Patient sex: F
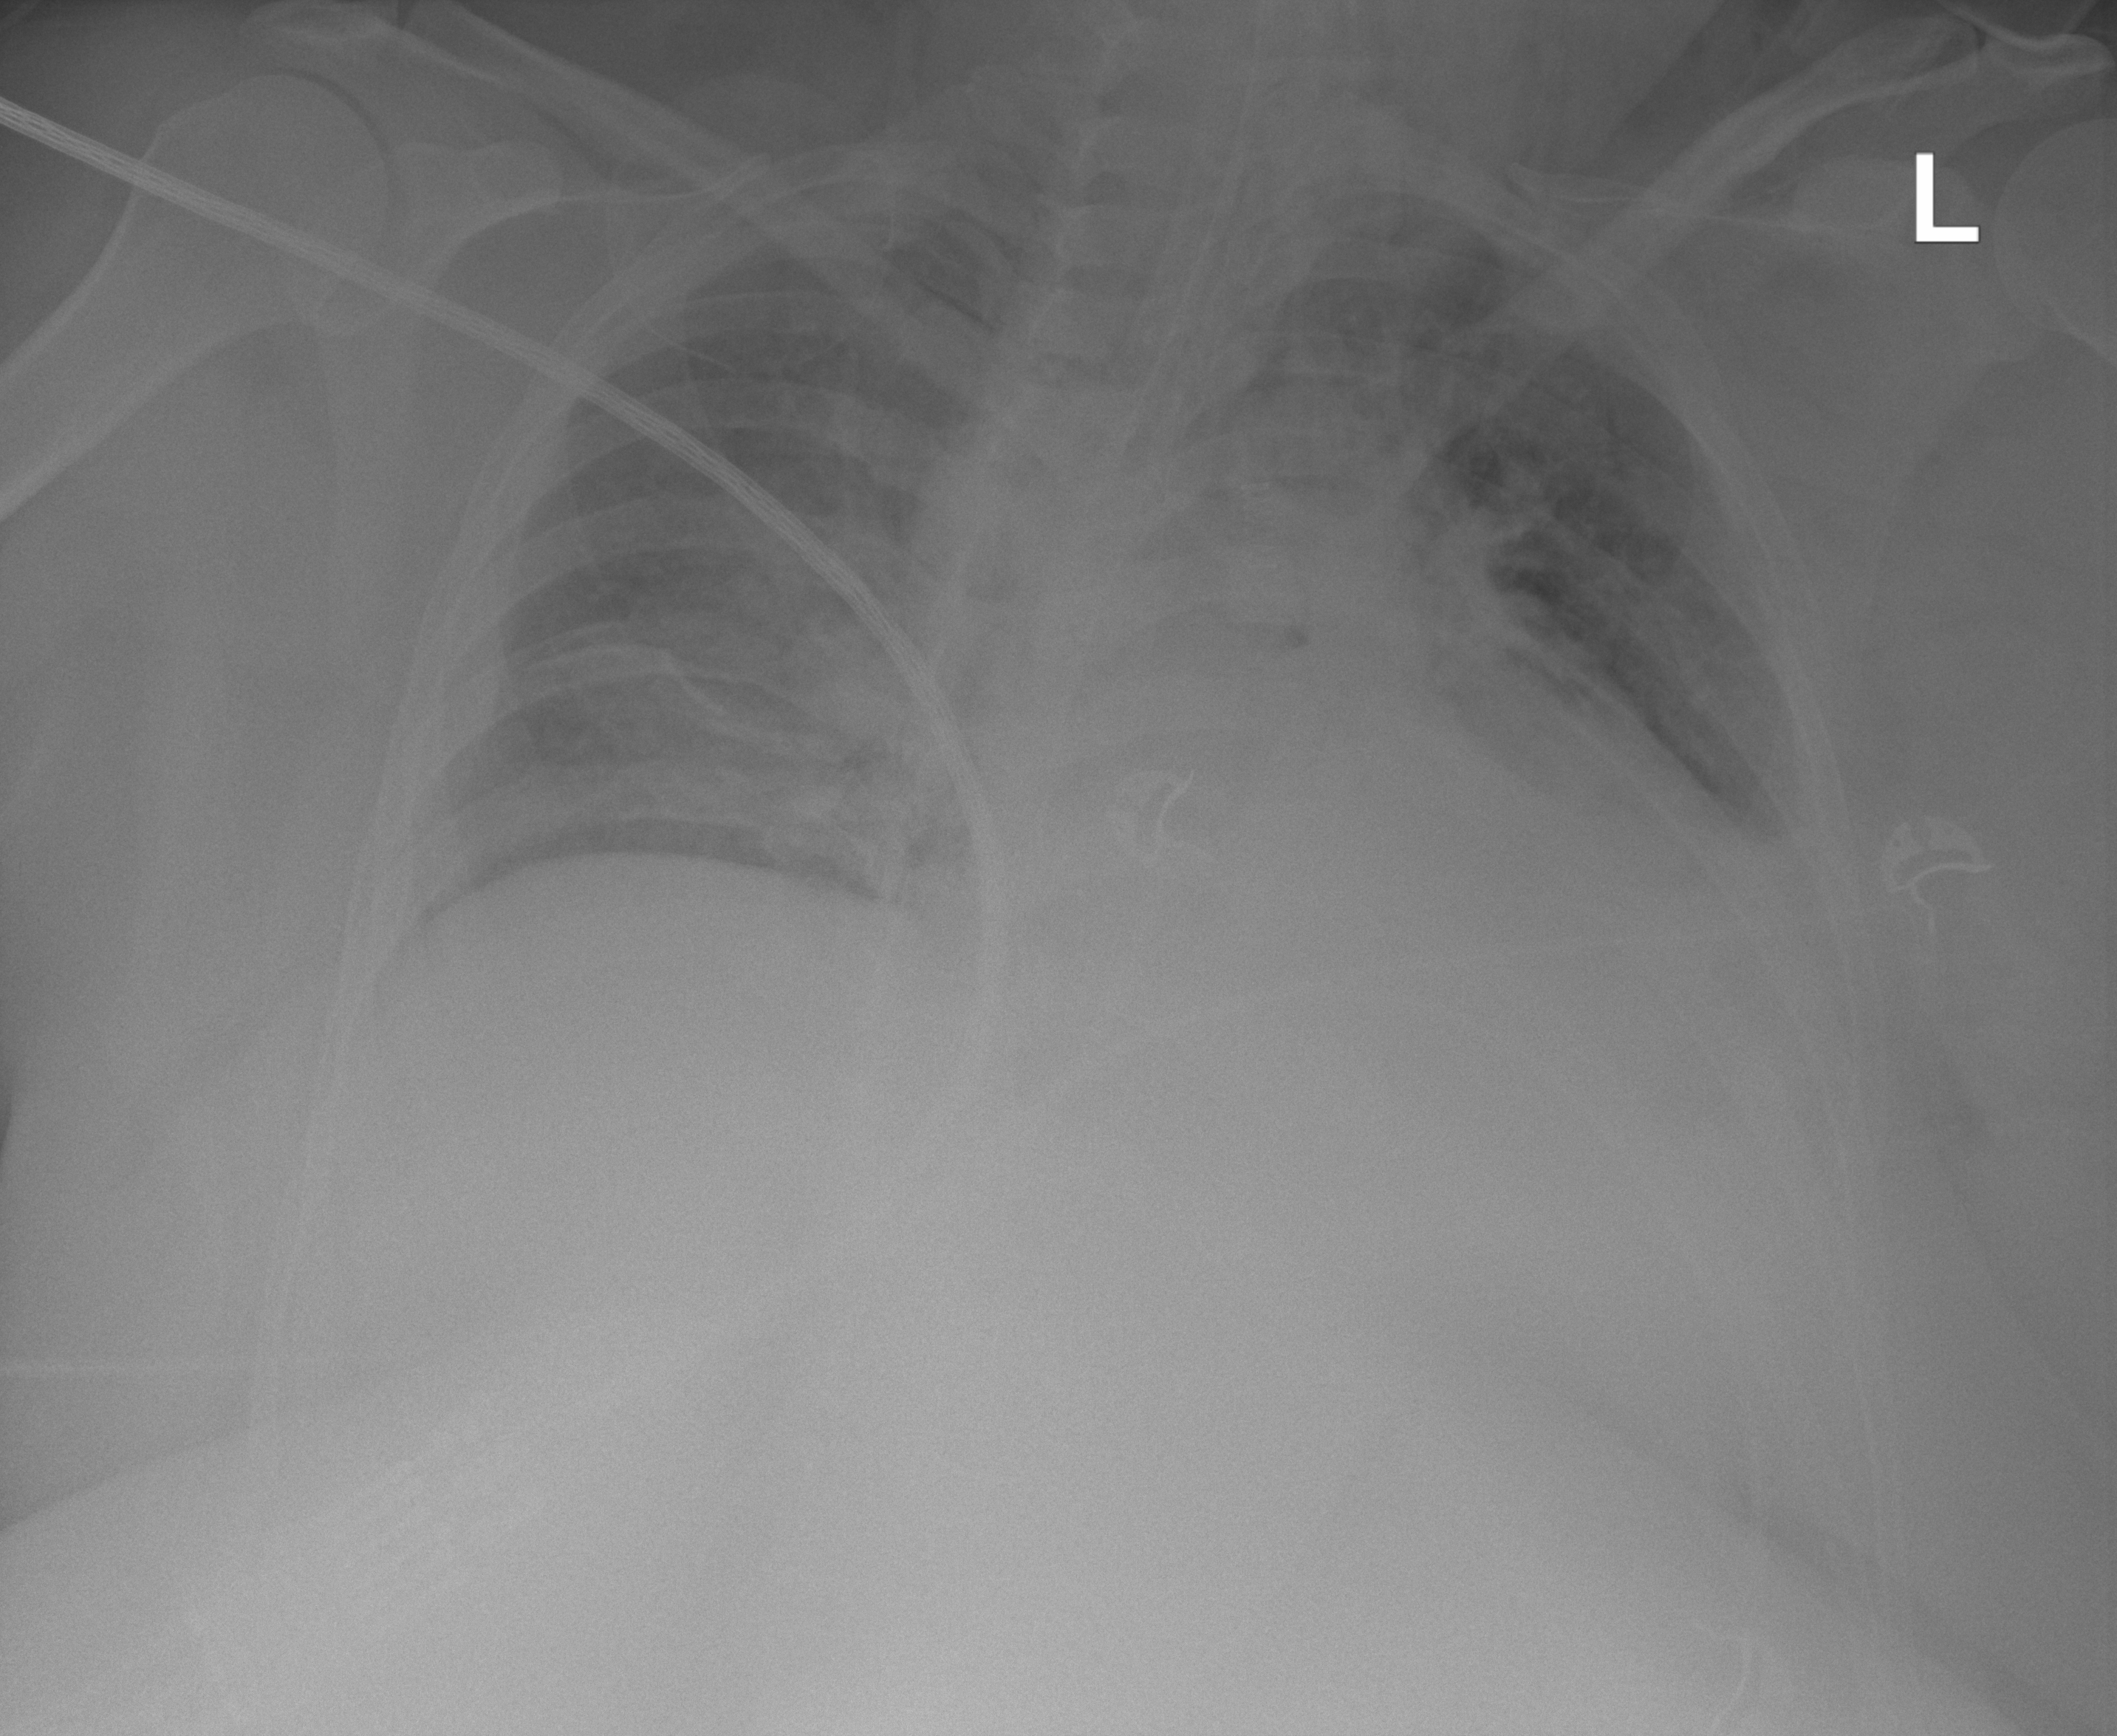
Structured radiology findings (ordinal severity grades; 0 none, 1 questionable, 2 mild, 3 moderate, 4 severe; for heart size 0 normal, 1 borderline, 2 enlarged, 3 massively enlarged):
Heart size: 1
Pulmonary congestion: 3
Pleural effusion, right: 0
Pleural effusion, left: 3
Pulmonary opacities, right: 3
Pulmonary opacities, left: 3
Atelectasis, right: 2
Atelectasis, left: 3